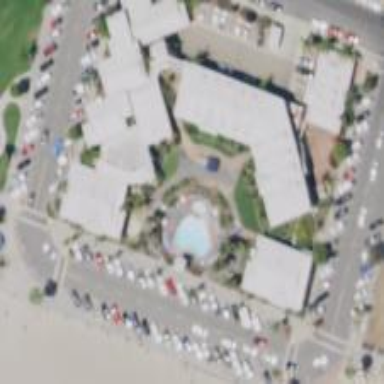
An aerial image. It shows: Commercial building that serves as hotel.